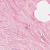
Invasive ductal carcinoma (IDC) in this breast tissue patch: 0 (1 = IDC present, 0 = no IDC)